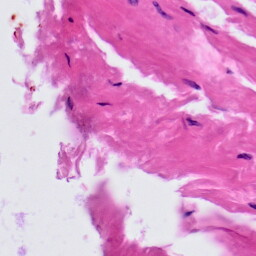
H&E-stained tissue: Prostate